Question: Example screenshot from the JavaScript console (Google Chrome 35, Win7) on a Facebook page:

How is this done? Is there a way to inspect/debug the console?
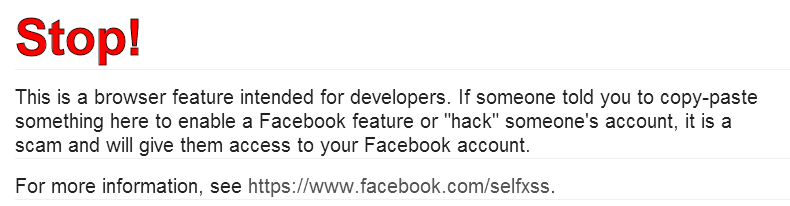
Answer: Console API Reference:
<URL>
Nice example of using the 'console.log':
'''
console.log("%cUser %s has %d points", "color:orange; background:blue; font-size: 16pt", 'User', 100);
'''
Just paste it into the console :)